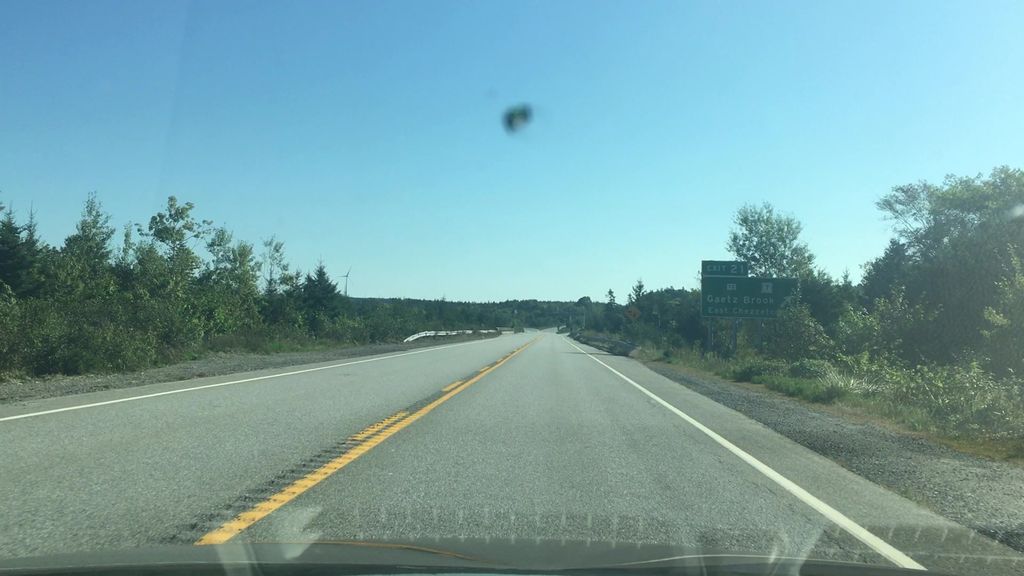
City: halifax